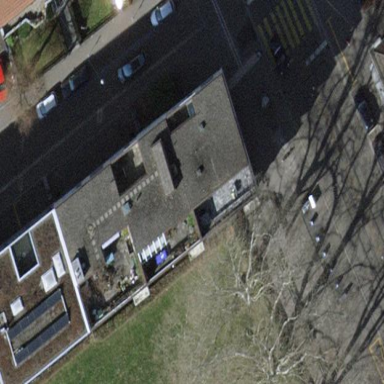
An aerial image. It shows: Residential building.